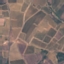
Land use / land cover class: PermanentCrop